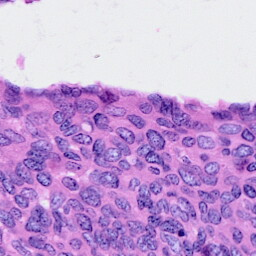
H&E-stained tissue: Cervix